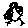
Label: bird